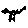
Label: bird